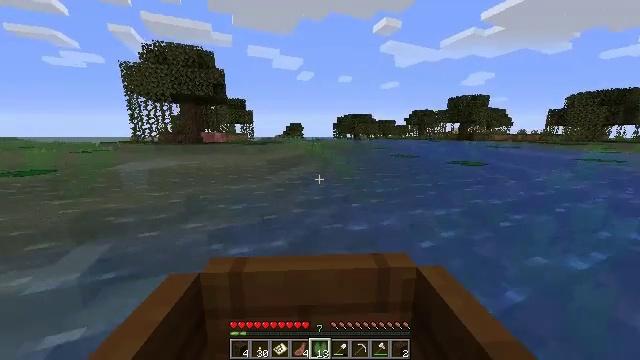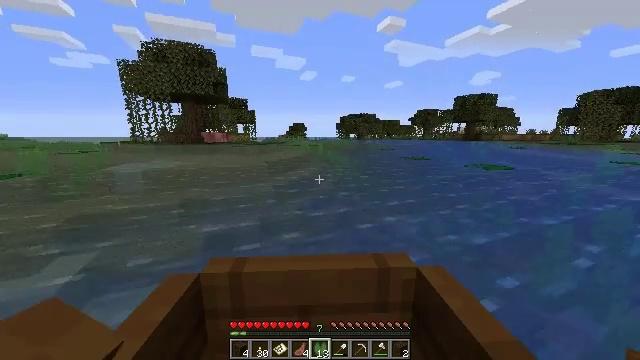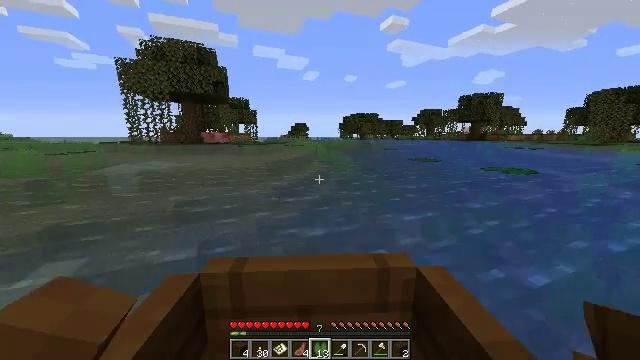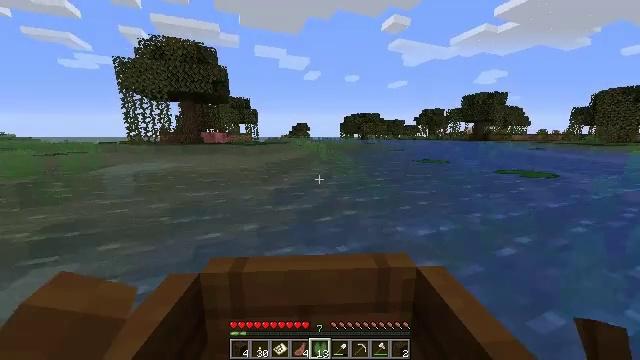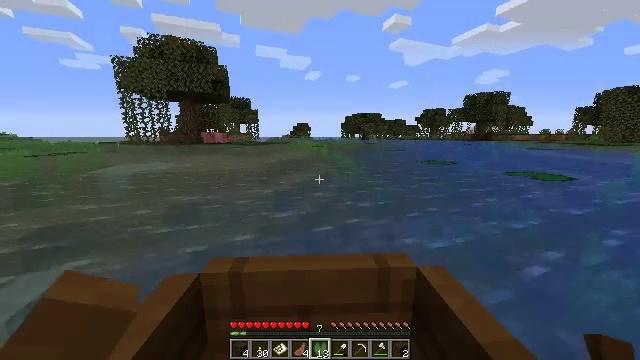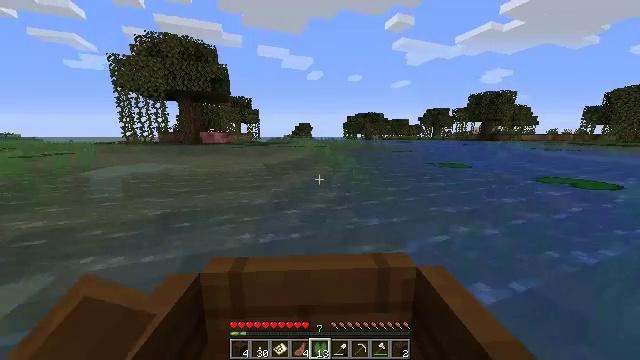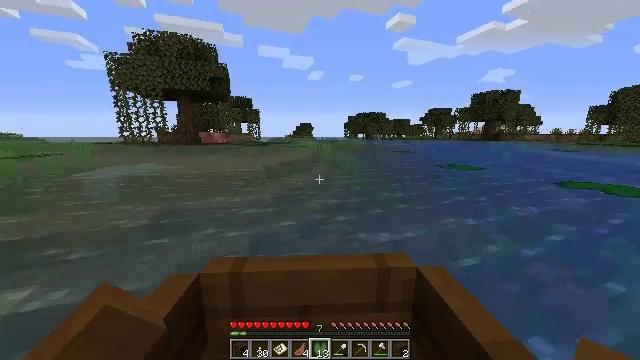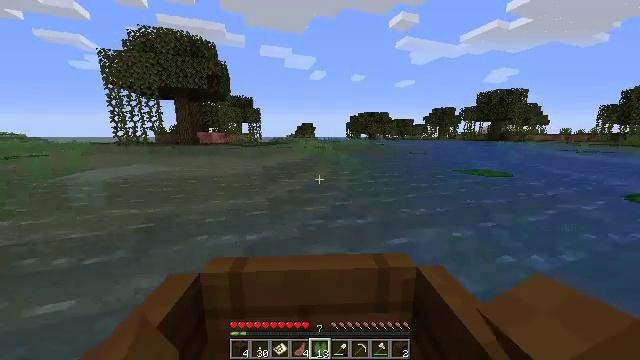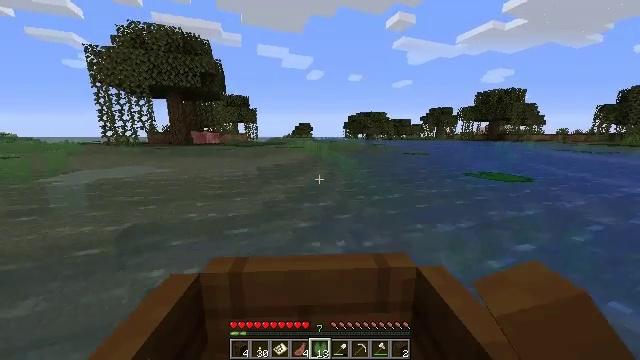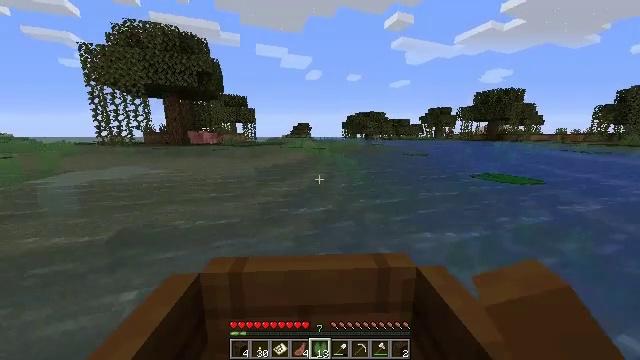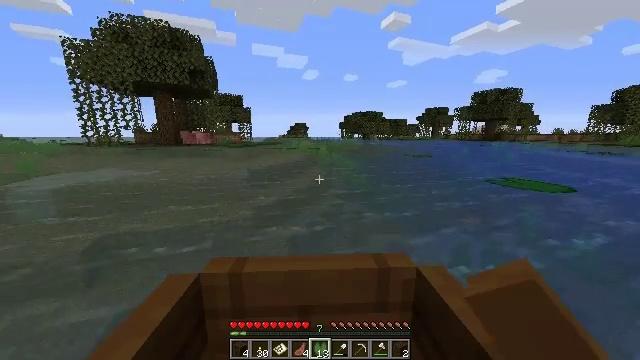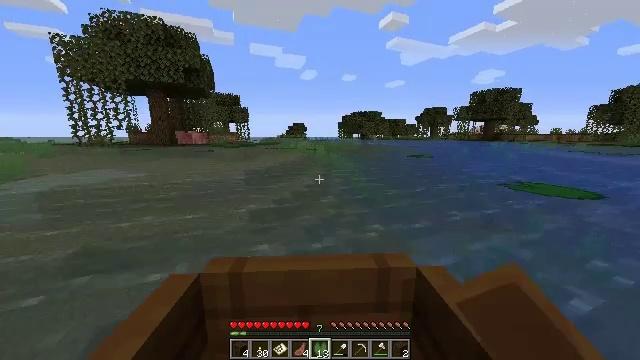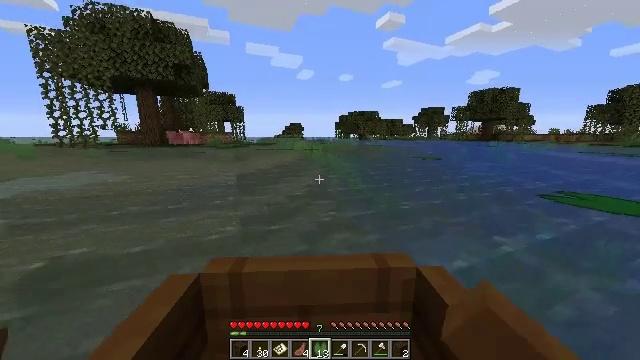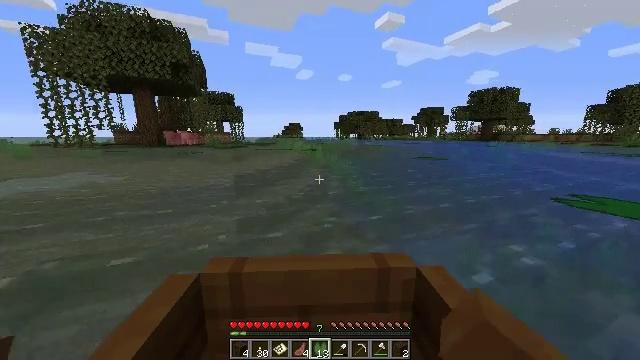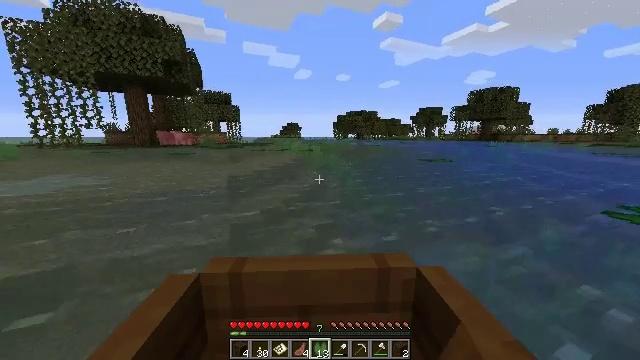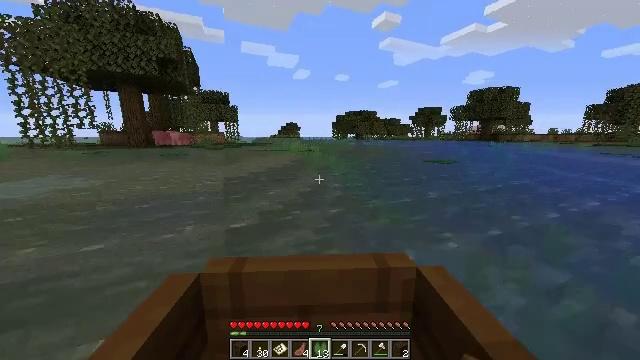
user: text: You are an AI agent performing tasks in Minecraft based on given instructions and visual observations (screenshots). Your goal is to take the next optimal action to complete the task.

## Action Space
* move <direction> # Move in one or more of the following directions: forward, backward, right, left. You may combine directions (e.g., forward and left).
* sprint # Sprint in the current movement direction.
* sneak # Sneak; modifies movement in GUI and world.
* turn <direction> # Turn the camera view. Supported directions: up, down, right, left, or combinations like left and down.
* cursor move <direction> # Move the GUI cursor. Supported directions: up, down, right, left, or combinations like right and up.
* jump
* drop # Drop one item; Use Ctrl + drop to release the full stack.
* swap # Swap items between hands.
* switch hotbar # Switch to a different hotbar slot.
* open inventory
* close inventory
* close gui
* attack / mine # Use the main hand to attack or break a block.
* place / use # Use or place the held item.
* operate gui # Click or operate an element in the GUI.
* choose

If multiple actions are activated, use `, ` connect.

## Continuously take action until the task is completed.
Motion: motion action
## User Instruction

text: Cut down the sugar cane stalks.
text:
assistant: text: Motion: move forward
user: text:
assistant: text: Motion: move forward
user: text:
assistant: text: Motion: move forward
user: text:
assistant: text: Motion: move forward
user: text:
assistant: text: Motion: move forward
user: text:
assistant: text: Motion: move forward
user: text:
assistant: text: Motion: move forward and move right
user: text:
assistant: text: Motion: move forward
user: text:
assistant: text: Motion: move forward
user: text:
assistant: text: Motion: move forward
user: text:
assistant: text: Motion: move forward
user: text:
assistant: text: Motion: move forward
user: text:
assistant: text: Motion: move forward
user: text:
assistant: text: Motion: move forward
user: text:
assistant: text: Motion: move forward
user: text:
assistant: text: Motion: move forward
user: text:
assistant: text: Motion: move forward
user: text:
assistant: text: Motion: move forward
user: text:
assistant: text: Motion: move forward
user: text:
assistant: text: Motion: move forward
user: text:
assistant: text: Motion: move forward
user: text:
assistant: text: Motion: move forward
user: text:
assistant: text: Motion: move forward and move right
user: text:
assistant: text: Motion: move forward and move right
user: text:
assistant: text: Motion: move forward and move right
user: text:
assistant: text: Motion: move forward and move right
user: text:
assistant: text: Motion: move forward and move right
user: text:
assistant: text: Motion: move forward and move right
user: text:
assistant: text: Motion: move forward
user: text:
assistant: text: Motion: move forward